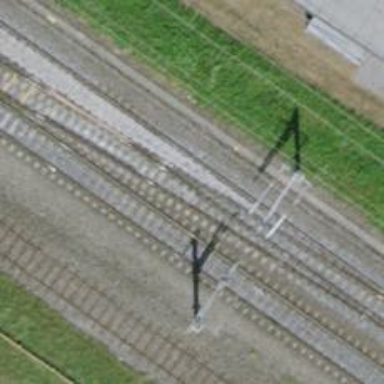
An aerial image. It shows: Single-track railway with electrified contact lines.